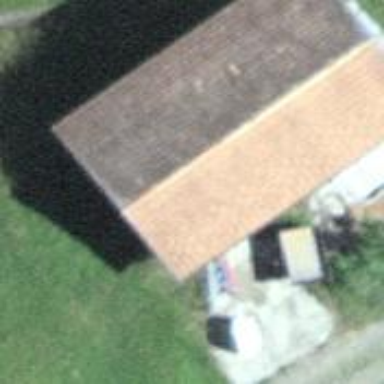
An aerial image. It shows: Rural barn.